Field crop: maize
Growth stage: 1
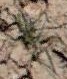
Species: salsola